Question: I want to create menu like on screenshots below. What kind of UI component is it and how can I do that?

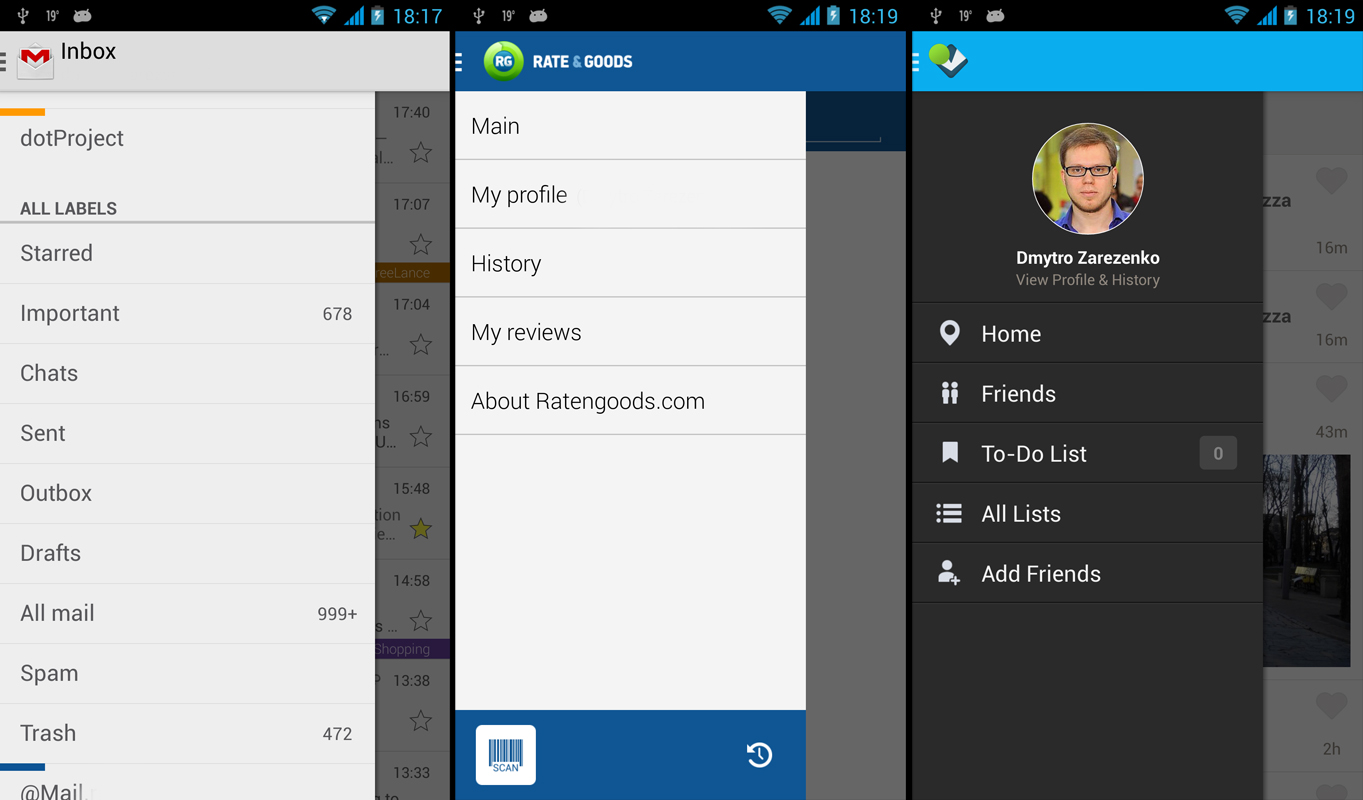
Answer: It's a Navigation Drawer. <URL> link will be helpful as it provides complete example.